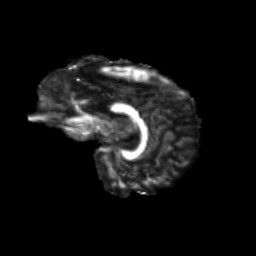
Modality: FA
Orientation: sagittal
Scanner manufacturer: siemens
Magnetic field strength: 3 T
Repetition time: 9.2 s
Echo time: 0.084 s